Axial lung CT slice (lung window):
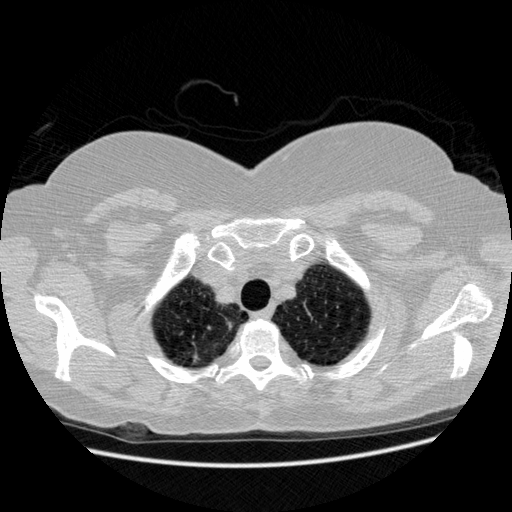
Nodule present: no